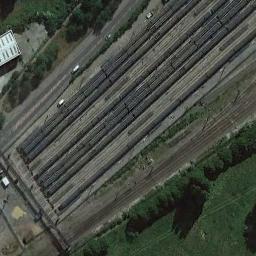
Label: railway